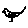
Label: bird